Question: I am using <URL> in my project. It works fine until when I want to add action buttons at the end of every row. It displays the error:
'''
<vuetable-field-slot:actions> - did you register the component correctly?
'''

I don't know how I can go around this.
The fields of my vuetable look like this:
'''
data() {
return {
/* */
fields: ['name', 'description', 'active',
{
name: '__slot:actions',
title: 'Actions',
titleClass: 'center aligned',
dataClass: 'center aligned'
}
]
}
}
'''
Then 'MyVuetable.vue' slot template:
'''
<vuetable ref="vuetable"
/* */
>
<template slot="actions" slot-scope="props">
<div class="custom-actions">
<button class="ui basic button"
@click="onAction('view-item', props.rowData, props.rowIndex)">
<i class="zoom icon"></i>
</button>
<button class="ui basic button"
@click="onAction('edit-item', props.rowData, props.rowIndex)">
<i class="edit icon"></i>
</button>
<button class="ui basic button"
@click="onAction('delete-item', props.rowData, props.rowIndex)">
<i class="delete icon"></i>
</button>
</div>
</template>
</vuetable>
'''
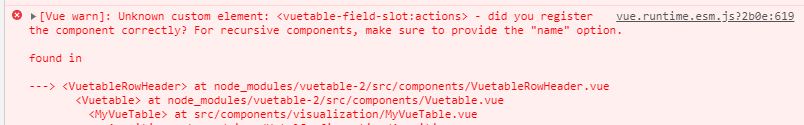
Answer: I believe the relevant documentation is here:
<URL>
I'm not sure where you got the 'name: '__slot:actions'' part from but the documentation indicates that any field name starting with '__' will be treated as a component name.
To use a slot you should just need 'name: 'actions'', matching the name of the slot in your template.